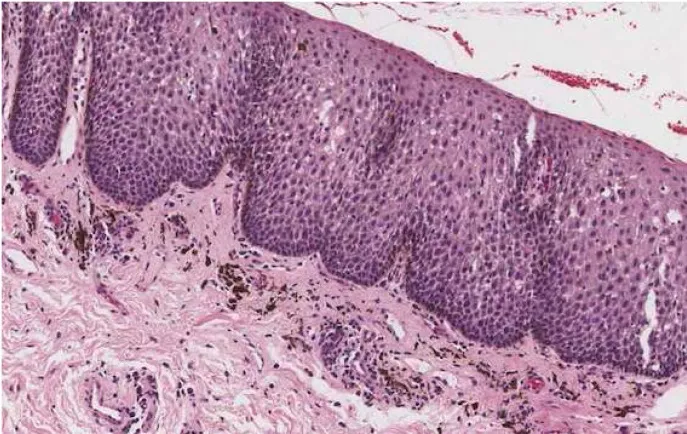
Microphotograph of the stained biopsy tissue. . Microphotograph of hematoxylin and eosins stained tissue shows the parakeratinized, hyperplastic, stratified squamous epithelium with acanthosis, and long rete ridges. Many benign dendritic melanocytes with dendritic processes can be seen distributed in the epithelium, as well as melanin deposits in the lamina propria.
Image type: pathology (h&e)